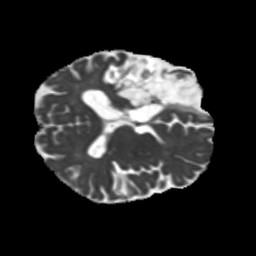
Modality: MD
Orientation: axial
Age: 60
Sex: male
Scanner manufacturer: siemens
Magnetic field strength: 3 T
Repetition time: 5.25 s
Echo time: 0.08 s